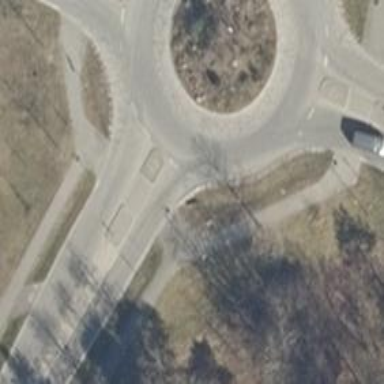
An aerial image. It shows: Uncontrolled footway crossing with median island.